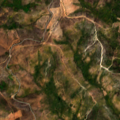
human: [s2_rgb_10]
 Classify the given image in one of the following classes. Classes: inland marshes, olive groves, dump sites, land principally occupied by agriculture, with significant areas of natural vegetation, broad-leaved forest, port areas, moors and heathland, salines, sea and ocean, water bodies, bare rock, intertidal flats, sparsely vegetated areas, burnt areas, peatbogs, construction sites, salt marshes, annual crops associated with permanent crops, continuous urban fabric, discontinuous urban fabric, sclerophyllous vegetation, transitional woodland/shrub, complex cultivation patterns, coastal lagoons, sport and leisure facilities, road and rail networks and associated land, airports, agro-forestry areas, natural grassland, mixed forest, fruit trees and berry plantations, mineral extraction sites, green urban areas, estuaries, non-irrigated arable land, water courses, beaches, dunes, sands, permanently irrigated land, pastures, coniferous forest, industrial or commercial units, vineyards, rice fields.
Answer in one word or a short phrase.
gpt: land principally occupied by agriculture, with significant areas of natural vegetation, transitional woodland/shrub